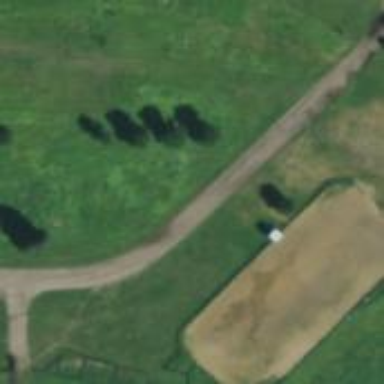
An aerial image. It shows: Equestrian pitch for leisure land activities.